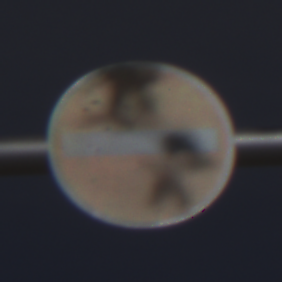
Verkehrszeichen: VerbotDerEinfahrt
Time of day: MorningAfternoon
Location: Outdoor (Nature)
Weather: PartlyCloudy
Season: NotSpecified
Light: Natural